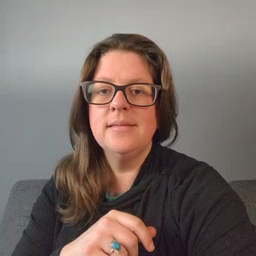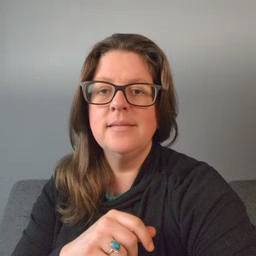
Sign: police